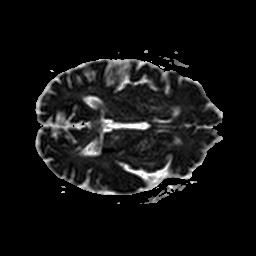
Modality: ADC
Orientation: axial
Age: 82
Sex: female
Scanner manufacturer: philips
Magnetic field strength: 1.5 T
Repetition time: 4.23 s
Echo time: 0.07843 s